Question: I installed Wordpress User Photo plugin that allows to show an authors photo. So far so good, but I want it to be displayed not after the post date, but rather parrallel to the author's name and post date.
The following image explains it all :

it seems I managed to create a new CSS class.. I added in the css:
# featured-posts-block .user-photo {}
Then in the loop, I wrapped the user photo code in the same CSS thing, so it is now:
To test it, I added "border:2px solid blue;" to the CSS, and it showed up good..
But I am unable to make it float to the right of the text , like I demonstrated in the photo above. Help is appreciated.
It would be great if you please also tell me what how would the code look like if I want to resize the image when it is displayed.
The website where you can see it:
<URL>
The code I am using to display that chunk:
'''
<h2 class="entry-title"></a><a>" rel="bookmark" title="<?php printf(__('rbT %s', 'framework'), get_the_title()); ?>"> <?php the_title(); ?></a></h2>
<!--BEGIN .entry-meta .entry-header-->
<div class="entry-meta entry-header">
<span class="published"> ktbh
<?php the_author_posts_link(); ?> </span>
<span class="meta-sep">*</span>
<span class="published"> fy <?php the_time( get_option('date_format') ); ?>
<?php userphoto_the_author_thumbnail() ?></span>
<!--END .entry-meta entry-header -->
</div>
'''
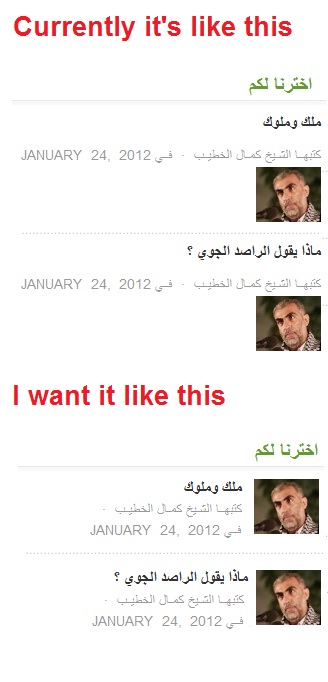
Answer: The image is being printed out inside of a div with class user-photo add a new Style to your page with the float: right for that class.. included margin-left 5px just for some spacing.
'''
<style type="text/css">
div.user-photo{
float: right;
margin-left: 5px;
}
</style>
'''